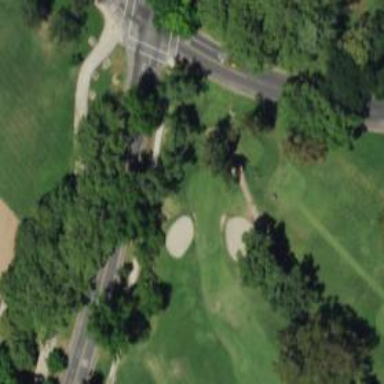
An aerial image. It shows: Golf tee.